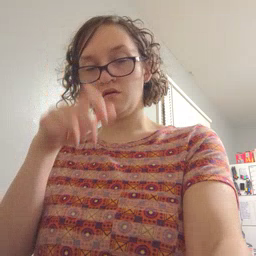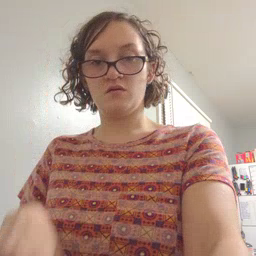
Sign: bug